Aerial crown-view tile of a tropical tree (Barro Colorado Island, Panama), acquired 20240813:
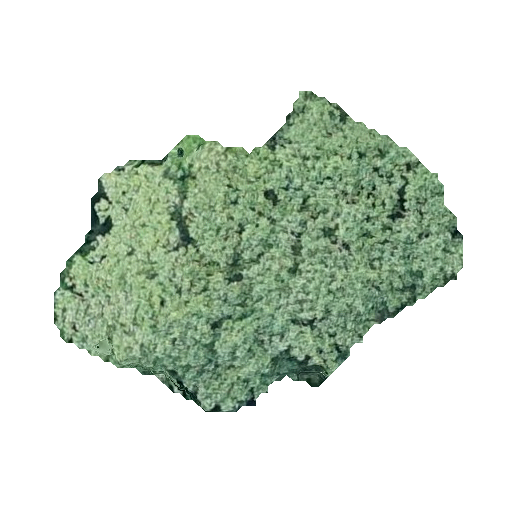
Species: Hieronyma alchorneoides
GBIF accepted scientific name: Hieronyma alchorneoides
Crown area: 124.6 m²